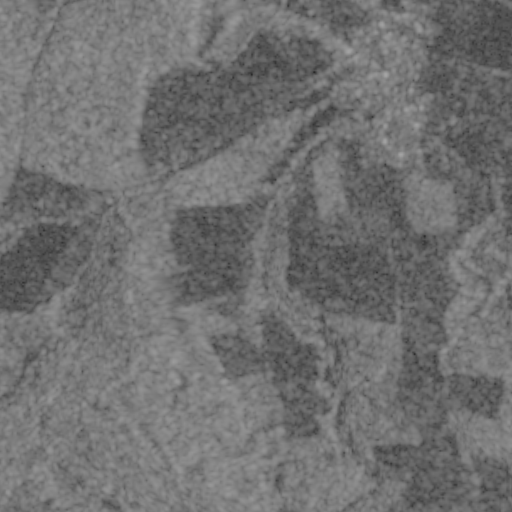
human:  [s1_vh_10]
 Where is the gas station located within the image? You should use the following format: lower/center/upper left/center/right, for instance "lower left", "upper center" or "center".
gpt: The gas station is located in the upper right of the image.
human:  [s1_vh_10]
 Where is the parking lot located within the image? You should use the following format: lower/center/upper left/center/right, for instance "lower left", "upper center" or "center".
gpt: The parking lot is located in the upper of the image.
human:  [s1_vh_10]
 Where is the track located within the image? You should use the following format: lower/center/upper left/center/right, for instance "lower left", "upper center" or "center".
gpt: There is no track in the image.

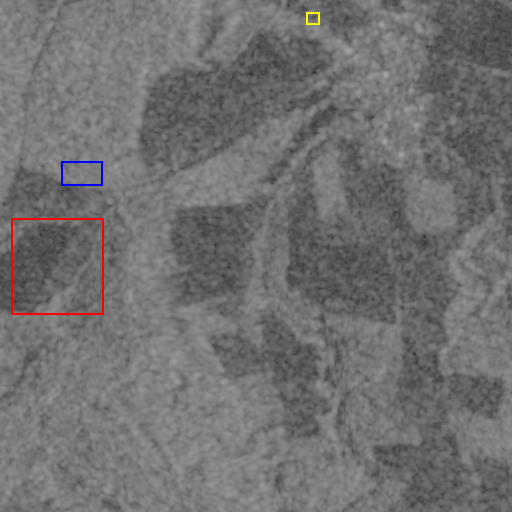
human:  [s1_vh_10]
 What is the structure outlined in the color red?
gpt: The structure outlined in red is a crop field.
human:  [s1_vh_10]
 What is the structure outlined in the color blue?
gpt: The structure outlined in blue is a park.
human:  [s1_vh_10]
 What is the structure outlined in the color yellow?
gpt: The structure outlined in yellow is a parking lot.
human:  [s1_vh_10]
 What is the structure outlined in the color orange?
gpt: There is no orange outline.